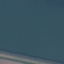
Land use / land cover: SeaLake